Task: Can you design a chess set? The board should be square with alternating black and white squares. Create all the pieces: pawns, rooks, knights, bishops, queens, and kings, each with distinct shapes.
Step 1807:
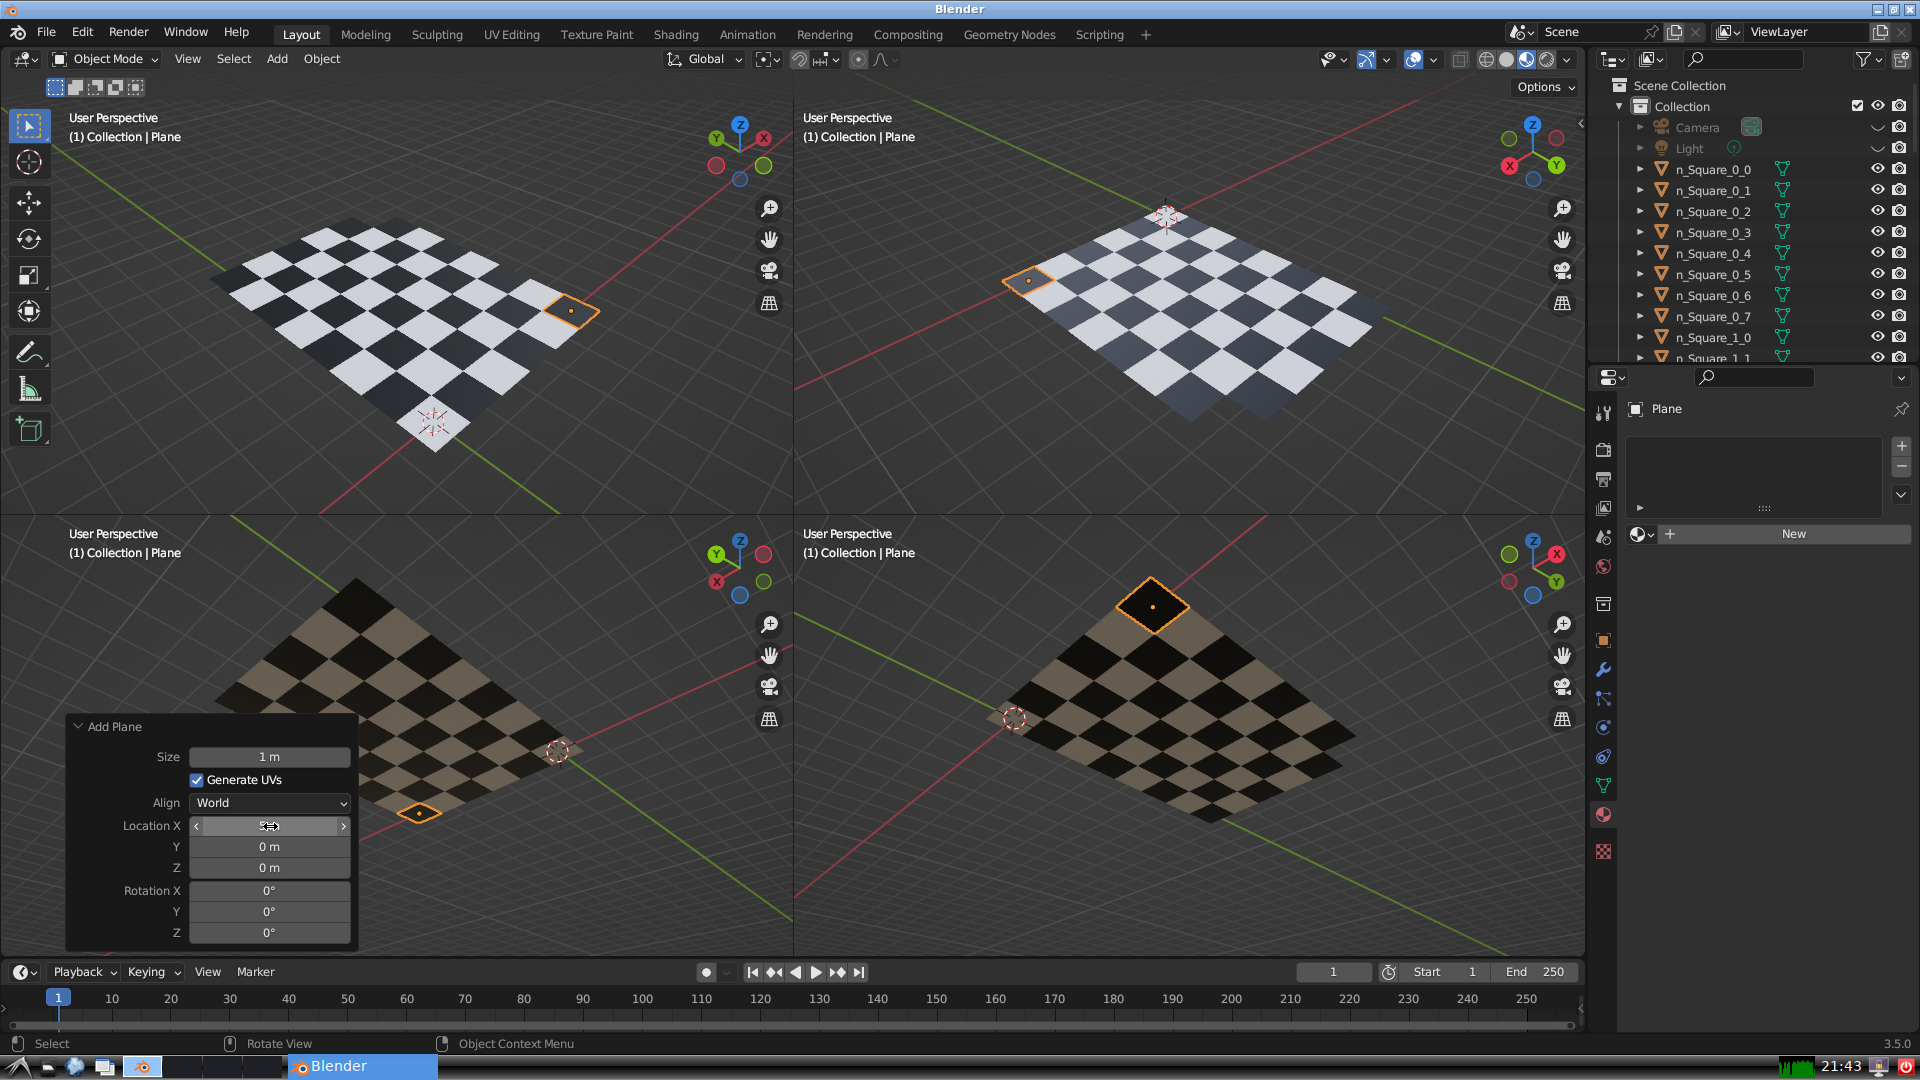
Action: {"mouse_move": [270, 846]}